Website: macys
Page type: account-selection
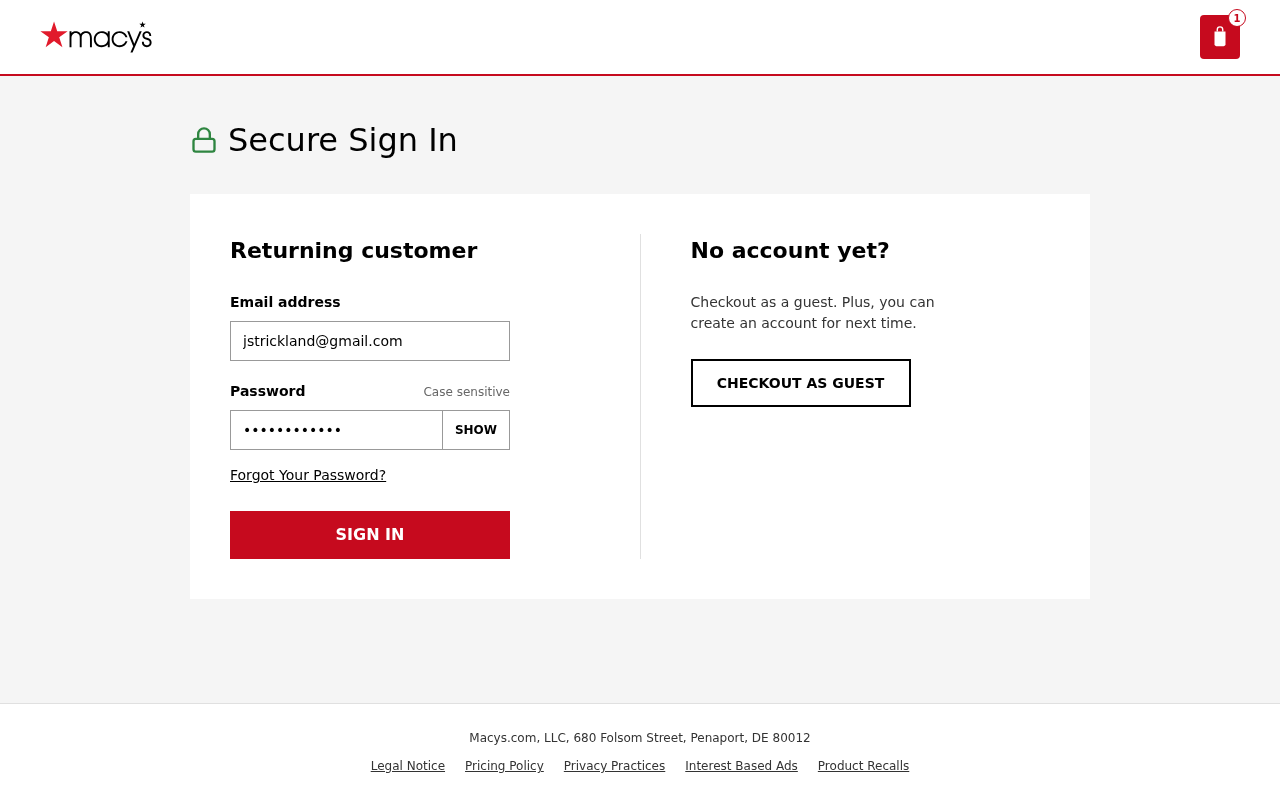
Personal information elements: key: PII_EMAIL
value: jstrickland@gmail.com
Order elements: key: ORDER_NUM_ITEMS
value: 1